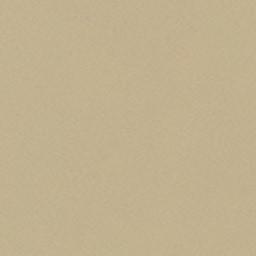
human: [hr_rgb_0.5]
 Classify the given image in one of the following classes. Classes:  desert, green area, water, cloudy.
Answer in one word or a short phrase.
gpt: desert